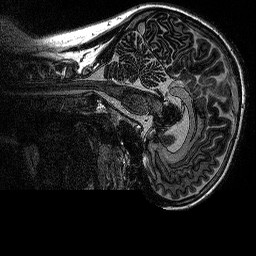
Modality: MP2RAGE
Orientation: sagittal
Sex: female
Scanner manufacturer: siemens
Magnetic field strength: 3 T
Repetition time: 5 s
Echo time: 0.00292 s